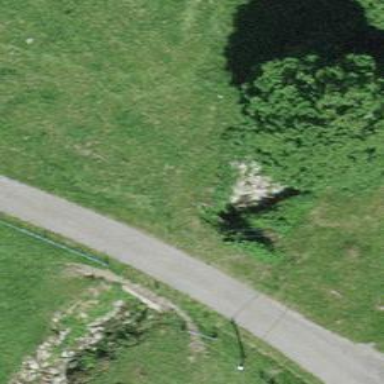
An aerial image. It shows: Culvert tunnel.